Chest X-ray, PA view. Patient: 55 years old, sex F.
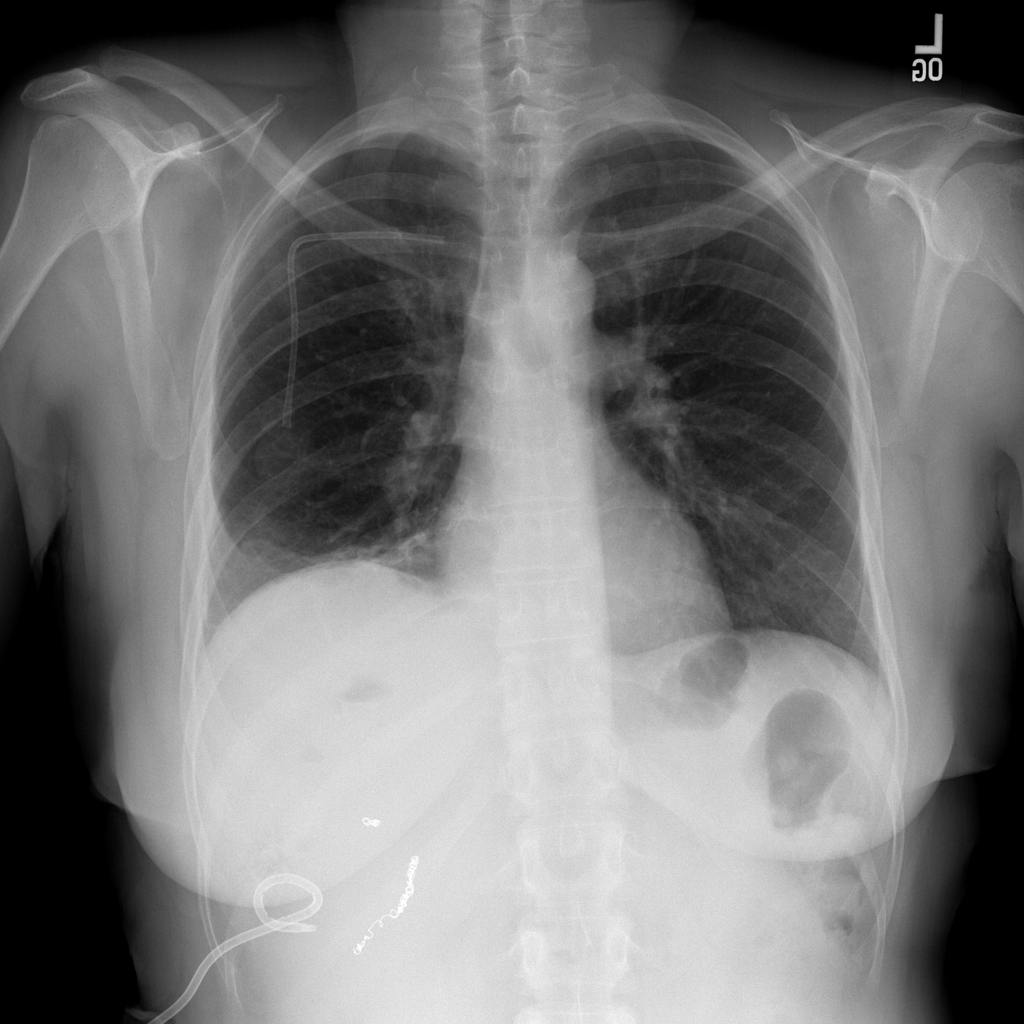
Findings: Atelectasis